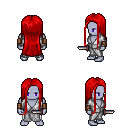
a pixel art fantasy rpg character, male body template, dark elf, purple skin, white robe, white pants, red extra-long hairstyle, leather bracers, dagger, four views (front, back, left, right), 2x2 character sprite sheet, small pixel art, hard edges, no anti-aliasing